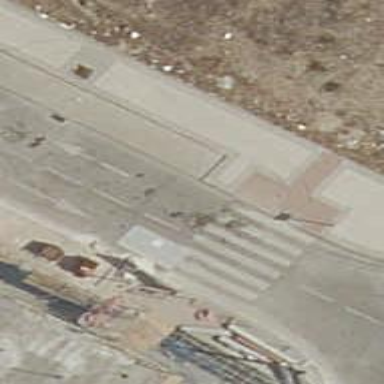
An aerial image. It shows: Uncontrolled zebra crossing on the road.